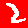
Digit: 2